Chest X-ray. View position: PA
Patient age: 45
Patient sex: F
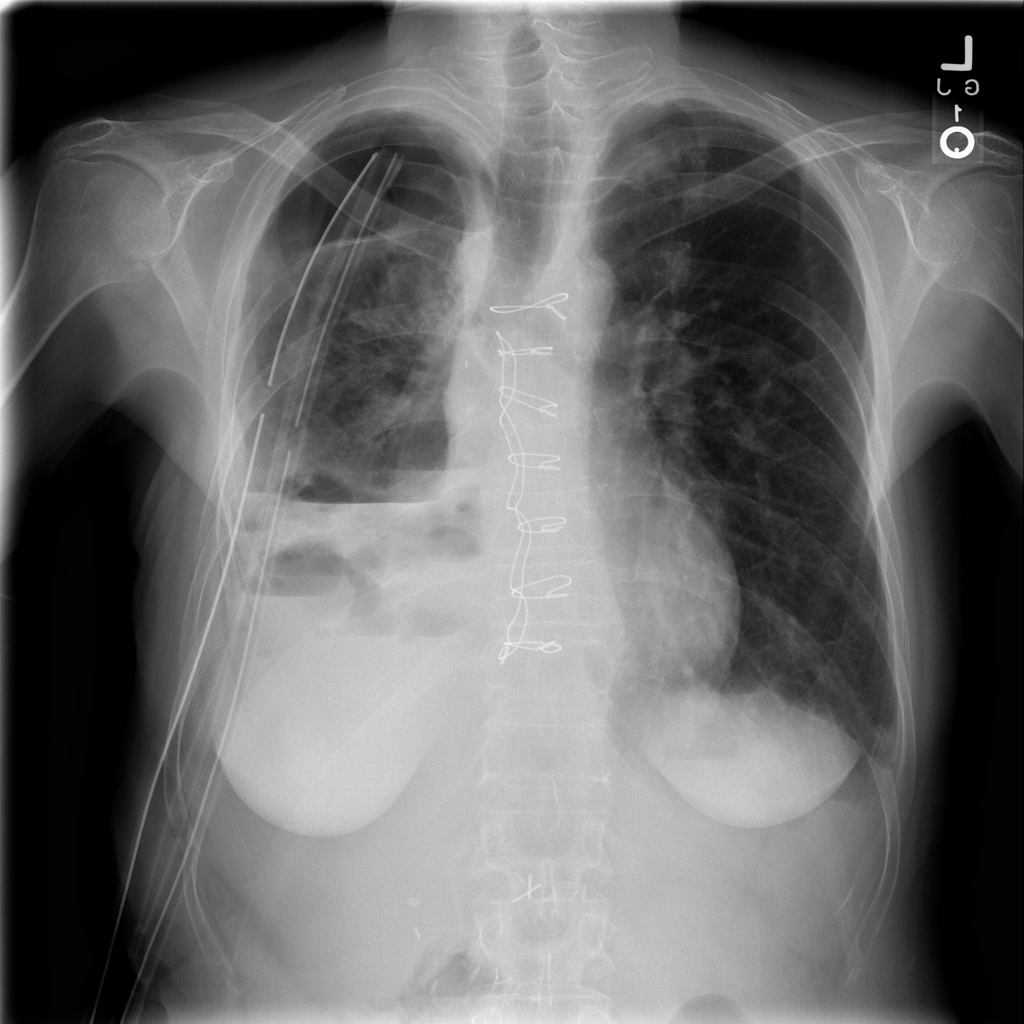
Finding: Pneumothorax